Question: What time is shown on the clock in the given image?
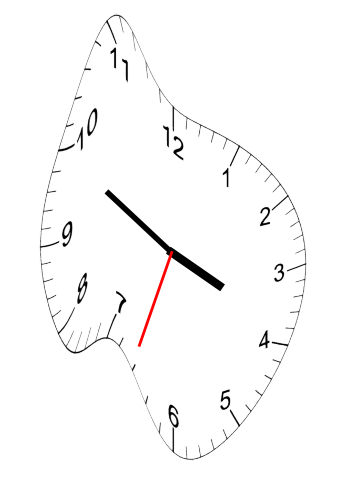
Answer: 03:49:33